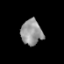
Tissue: prostate
Cell type: Epithelial cells
Senescence score: 0.2808
Nuclear area (px): 535
Mean DAPI intensity: 148.779